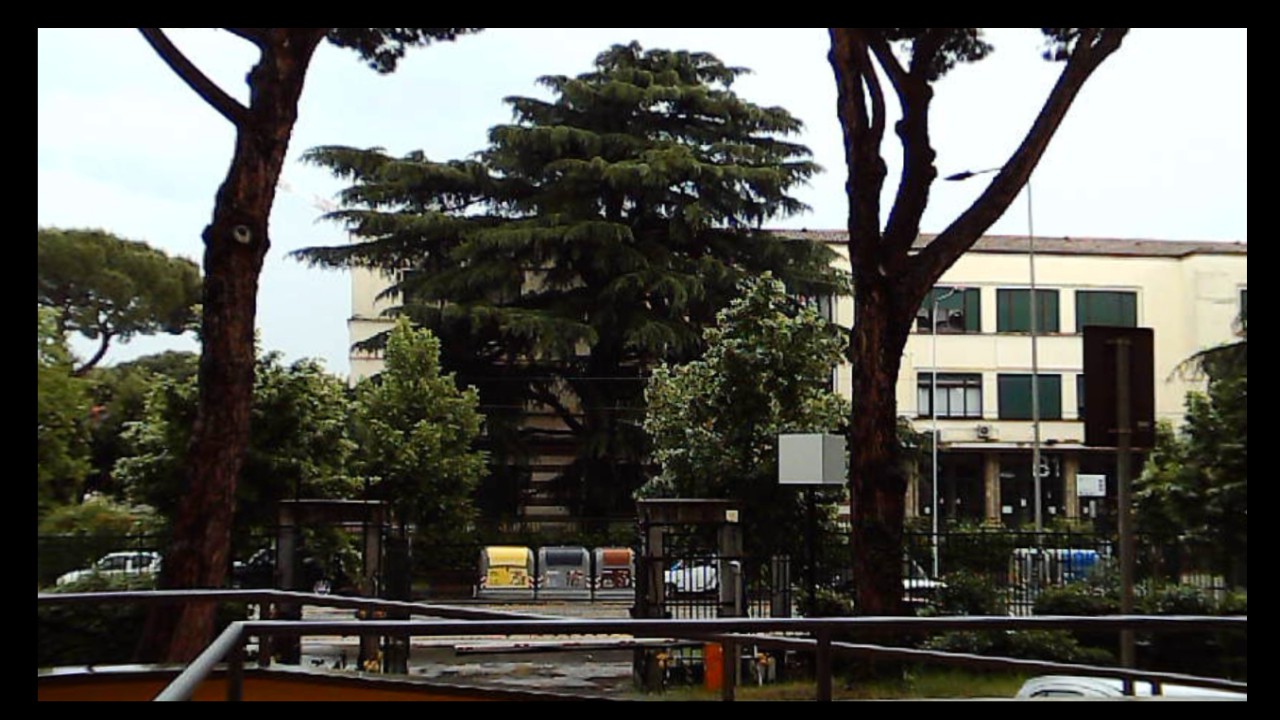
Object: DarwinFPV cineape20